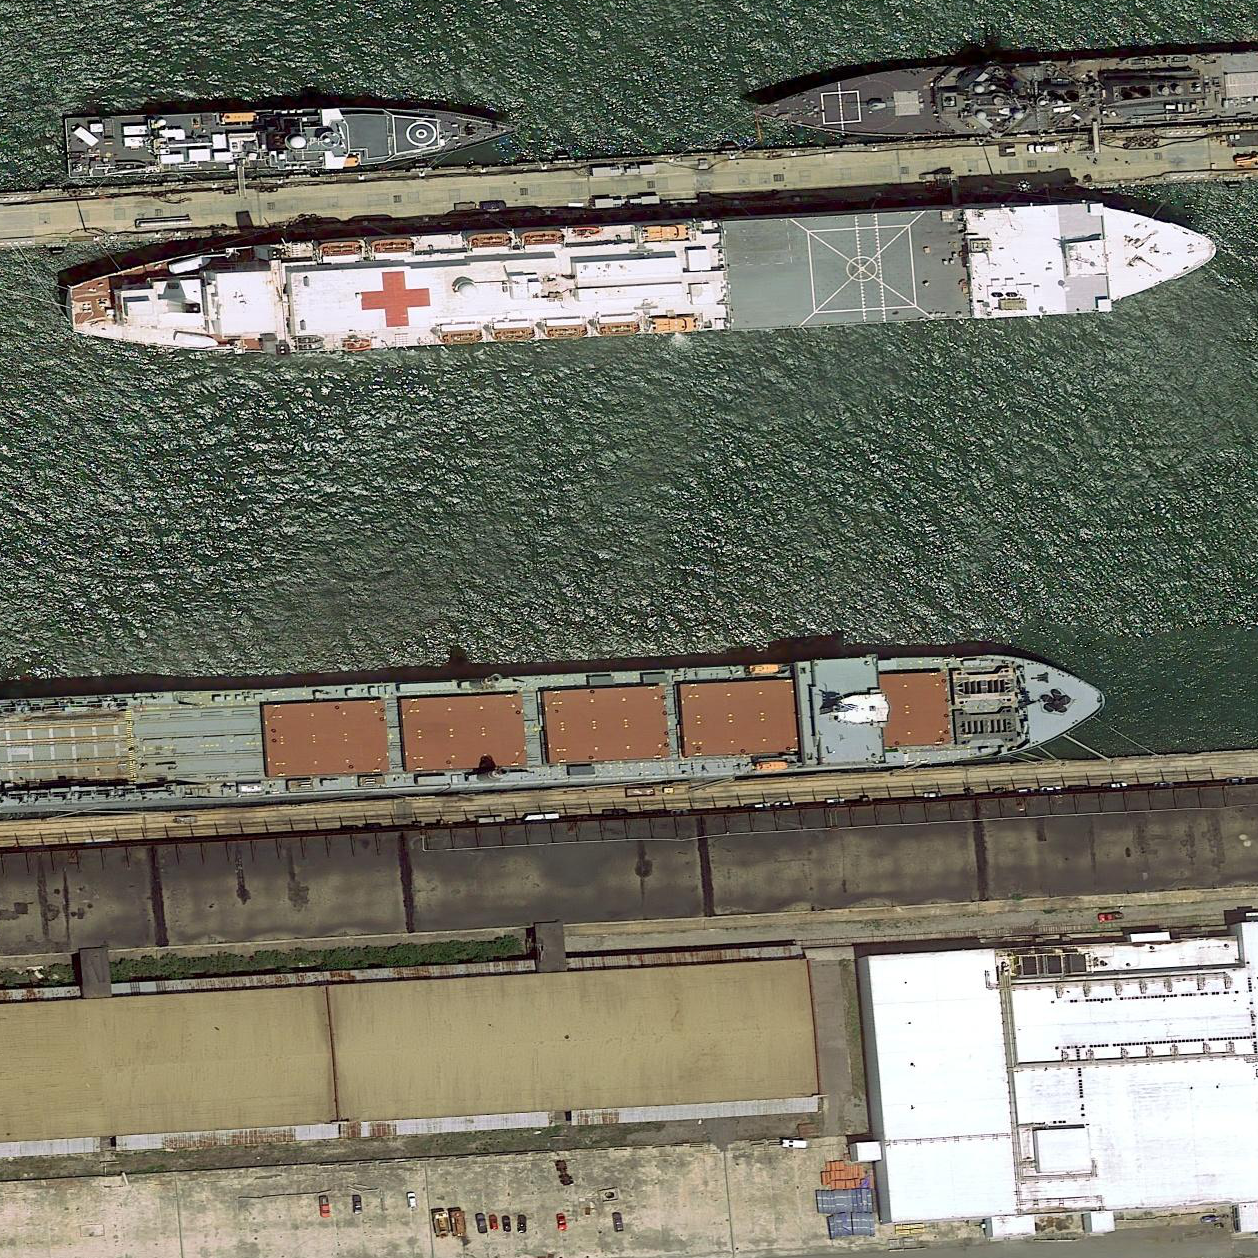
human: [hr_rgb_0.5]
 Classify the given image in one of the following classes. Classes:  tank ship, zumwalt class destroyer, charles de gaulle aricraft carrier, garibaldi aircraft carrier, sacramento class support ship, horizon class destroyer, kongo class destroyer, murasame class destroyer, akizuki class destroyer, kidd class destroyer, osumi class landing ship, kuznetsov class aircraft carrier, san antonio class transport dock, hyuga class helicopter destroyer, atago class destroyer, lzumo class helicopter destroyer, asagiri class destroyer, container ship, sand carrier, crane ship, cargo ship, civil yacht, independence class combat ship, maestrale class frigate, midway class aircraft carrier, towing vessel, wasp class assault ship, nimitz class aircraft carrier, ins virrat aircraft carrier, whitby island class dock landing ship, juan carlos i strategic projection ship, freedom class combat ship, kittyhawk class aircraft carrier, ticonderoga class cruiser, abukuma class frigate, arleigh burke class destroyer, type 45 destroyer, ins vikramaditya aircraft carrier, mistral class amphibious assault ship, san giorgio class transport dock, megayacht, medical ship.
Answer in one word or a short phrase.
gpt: Medical ship